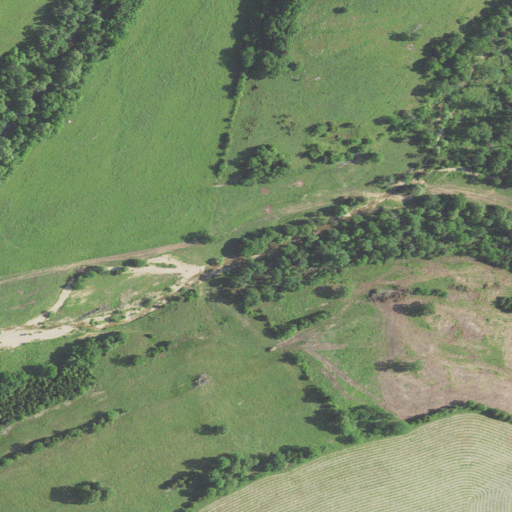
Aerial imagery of valley in Missouri named Worthington Hollow containing pasture, deciduous forest, grassland, and mixed forest